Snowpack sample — Snodgrass Mountain, Crested Butte, Colorado (2/4/25, 12:06 PM MST)
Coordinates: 38.923, -106.968
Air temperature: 35 °F
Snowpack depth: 80 cm
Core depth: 80 cm
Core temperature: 32 °F
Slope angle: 14°, slope face: 78°
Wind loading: low
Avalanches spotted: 0
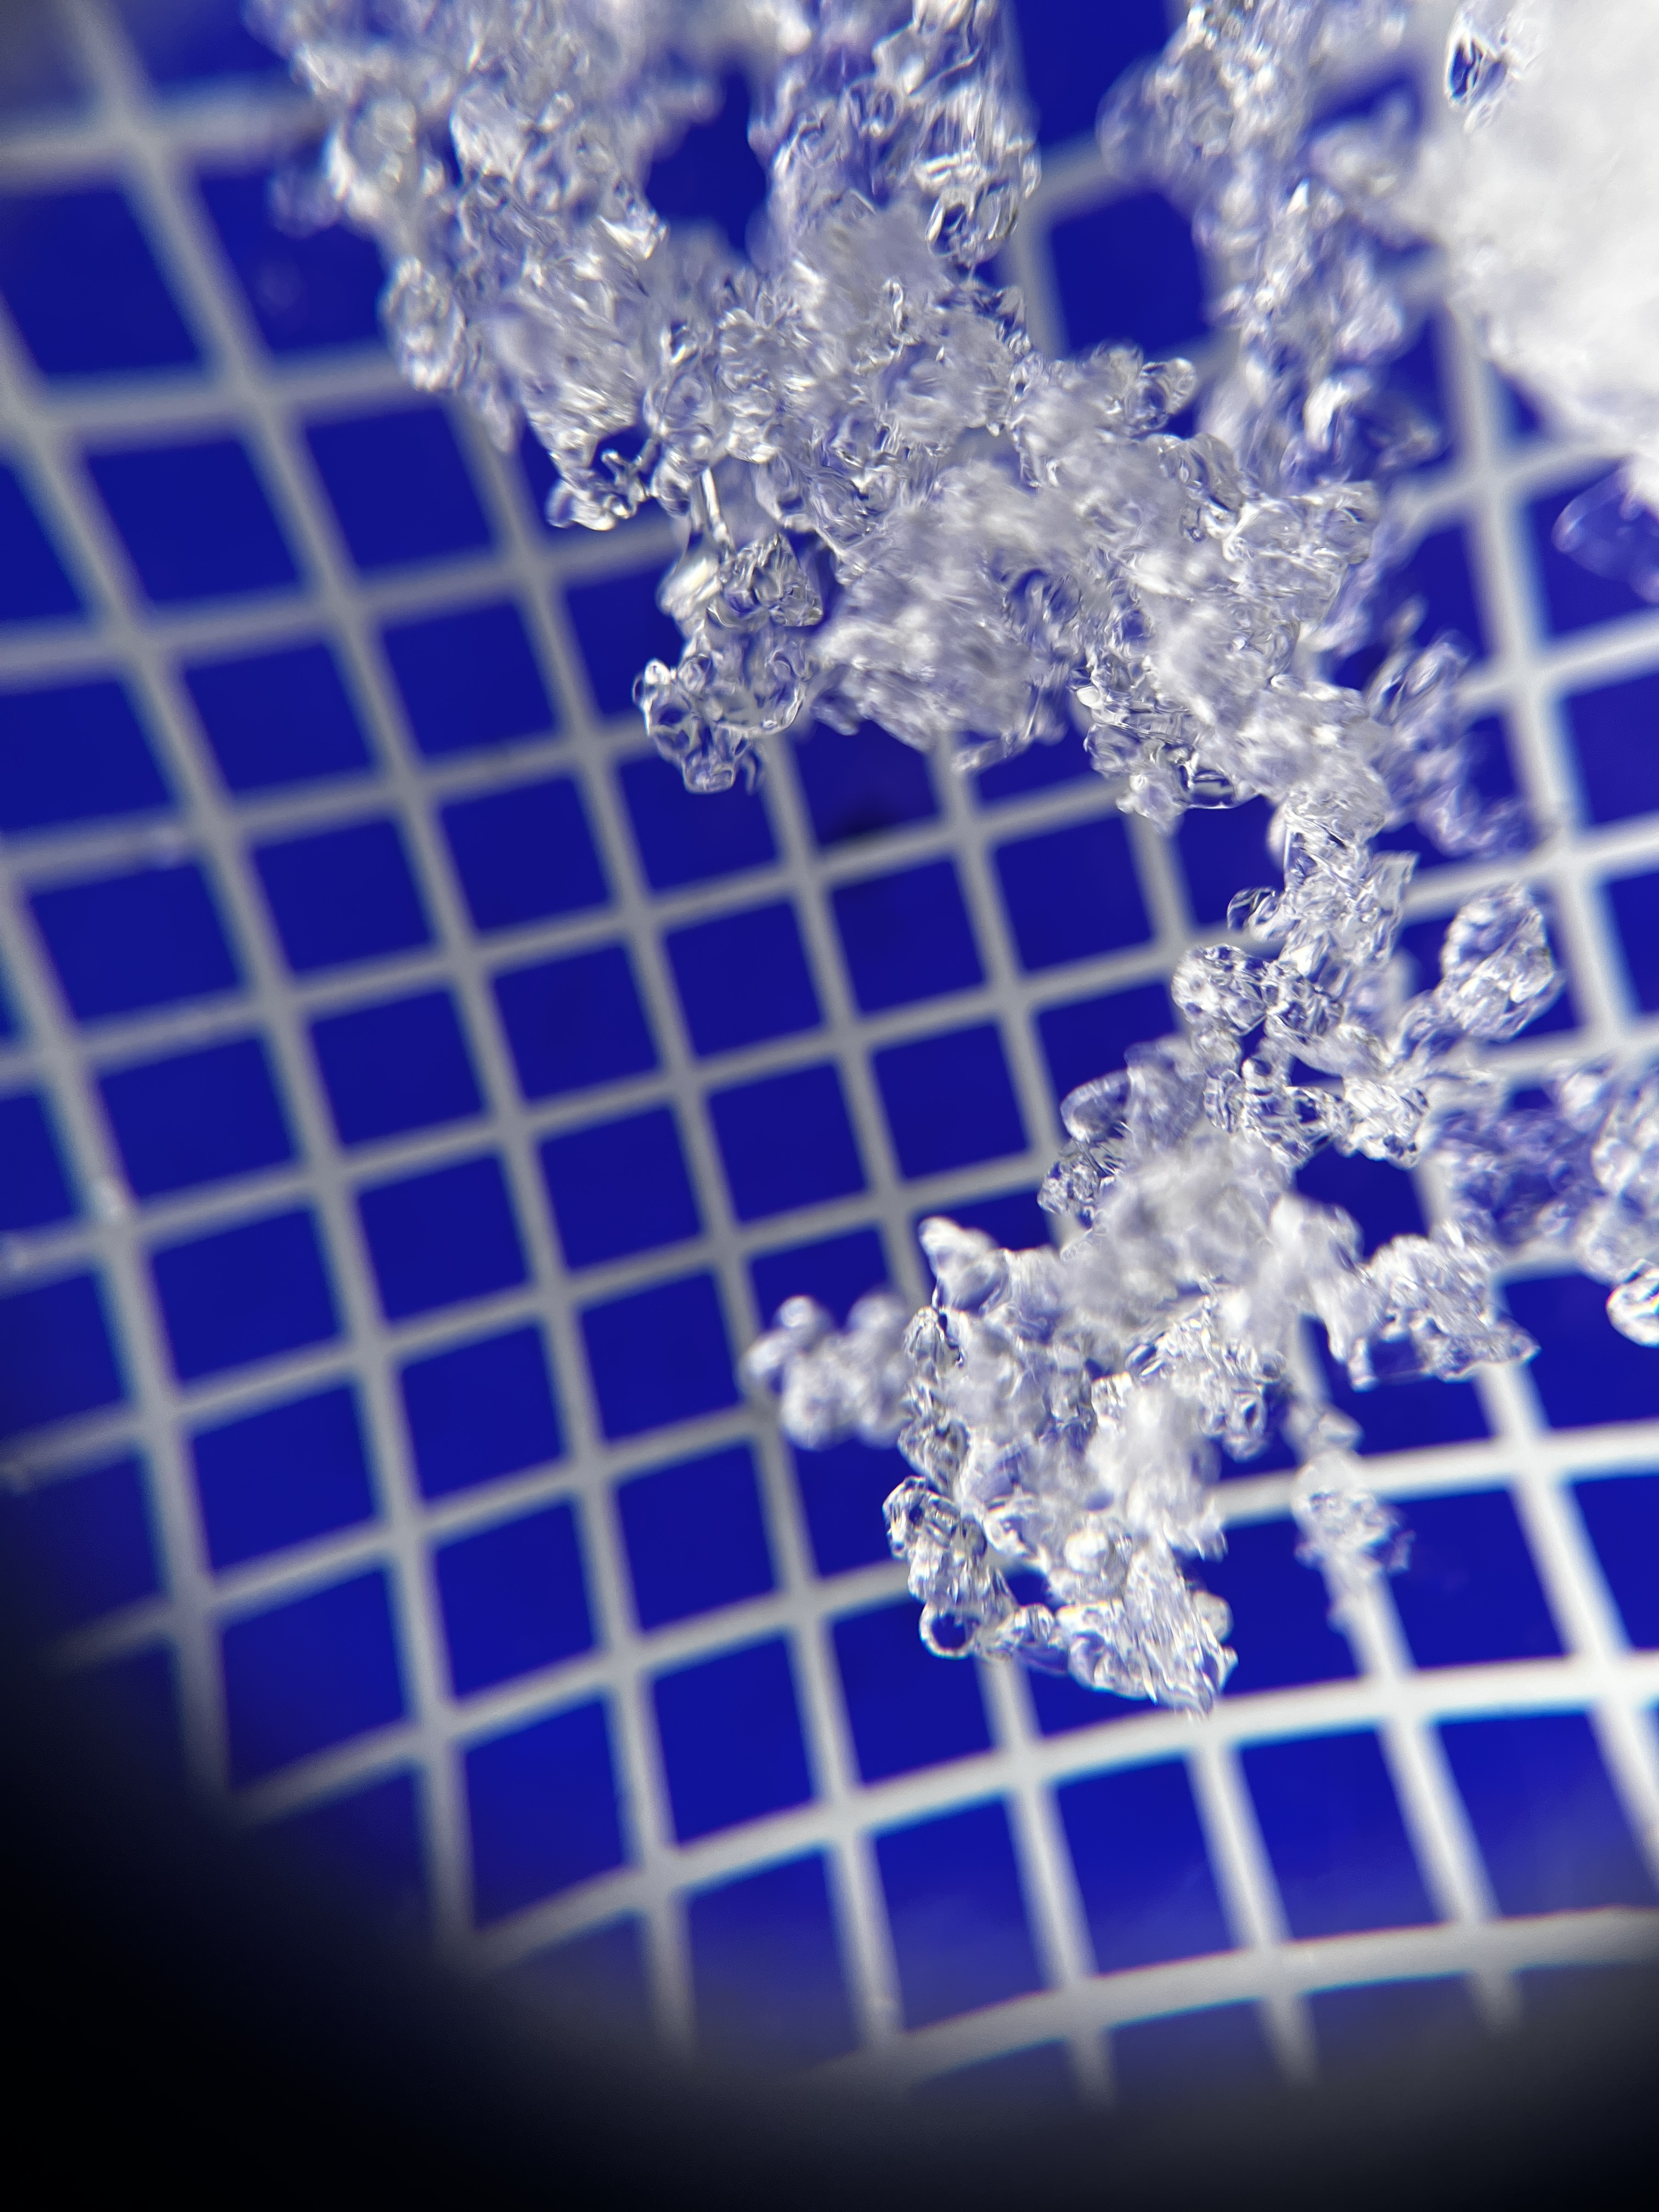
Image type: magnified_profile
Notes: No avalanches nearby, unusually warm weather for the last month reported by residents, Collected 25 yards from treeline